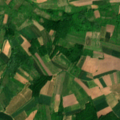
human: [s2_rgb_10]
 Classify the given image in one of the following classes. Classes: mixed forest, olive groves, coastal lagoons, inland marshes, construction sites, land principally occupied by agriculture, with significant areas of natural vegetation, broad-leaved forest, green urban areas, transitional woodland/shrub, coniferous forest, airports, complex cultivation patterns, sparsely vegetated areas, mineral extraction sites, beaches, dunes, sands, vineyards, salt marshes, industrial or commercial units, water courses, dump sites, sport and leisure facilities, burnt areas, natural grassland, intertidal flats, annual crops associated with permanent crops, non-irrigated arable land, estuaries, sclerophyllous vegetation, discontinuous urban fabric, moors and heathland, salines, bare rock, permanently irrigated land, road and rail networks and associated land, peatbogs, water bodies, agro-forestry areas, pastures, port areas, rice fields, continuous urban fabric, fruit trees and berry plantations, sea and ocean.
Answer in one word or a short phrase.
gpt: complex cultivation patterns, land principally occupied by agriculture, with significant areas of natural vegetation